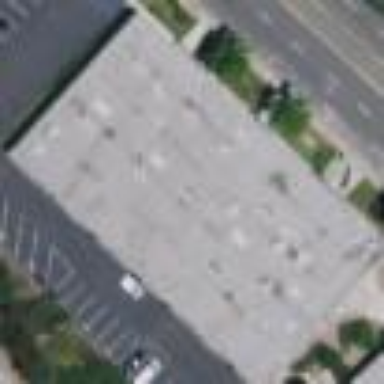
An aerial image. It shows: Industrial building.